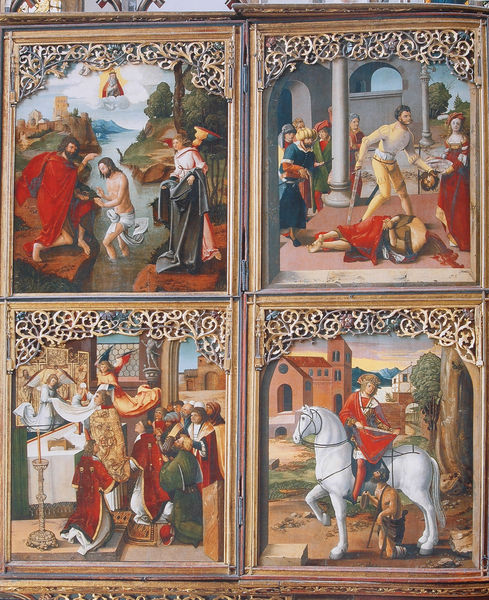
Titel: Hochaltar, erste Wandlung, linke Hälfte, Szenen aus dem Leben der Kirchenpatrone Johannes d. T. und Martin
Künstler: Michael Wolgemut
Standort: Schwabach
Institution: Stadtpfarrkirche St. Johannes d.T. und St. Martin
Schlagwörter: blau, flügel, gemälde, gott, himmel, kopf, körper, meer, wasser, weiß, wolken, fluss, grün, landschaft, menschen, see, ufer, braun, bunt, frau, holz, männer, säule, säulen, rot, malerei, ornament, architektur, enthauptung, henker, herodes, inkarnat, johannes, mord, rahmen, salome, steine, tod, tot, täufer, bild, häuser, kirche, gold, mantel, adel, gewänder, pferd, reiter, engel, ranken, sattel, türen, dorf, tafel, ornamente, verzierung, vier, blut, lendentuch, palast, schwert, säbel, ritter, schimmel, altar, hochaltar, kerzenständer, gotisch, christus, jesus, christlich, mittelalter, krönung, priester, bettler, tempel, heilige, taufe, vertreibung, szenen, fassung, altarbild, aufsatz, tryptichon, maßwerk, kriche, gesprenge, maswerk, retabel, tafeln, jordan, martin, flügelaltar, triptychon, samariter, heiliger geist, gottvater, triptichon, altarretabel, gesprnge, heiliger martin, st. martin, verrat, taufe jesu, gem lde, köpfung, teilung des mantels, vier bilder, klappbar, pfeerd, ose, süule, wasche, scön, klappbild, riiter, rhodes